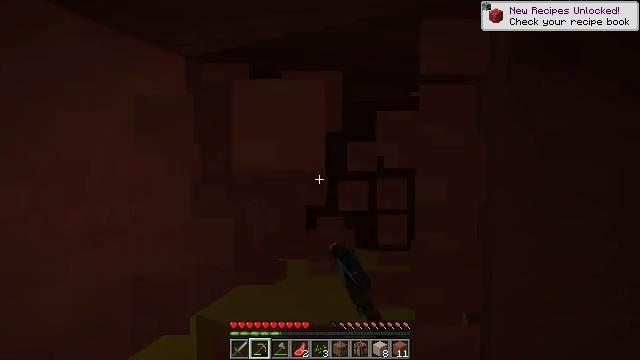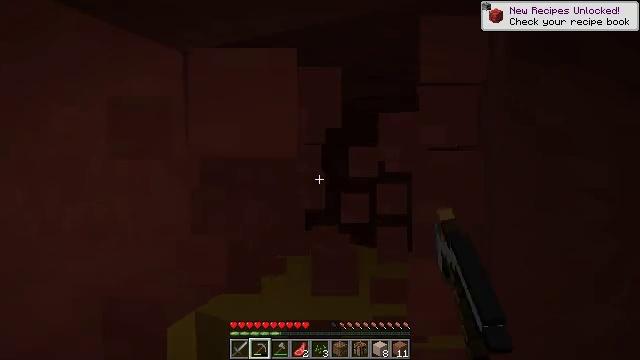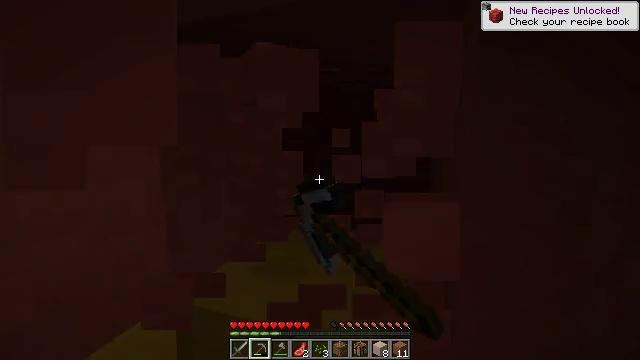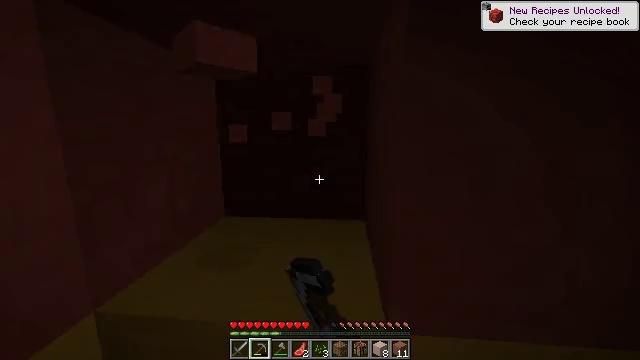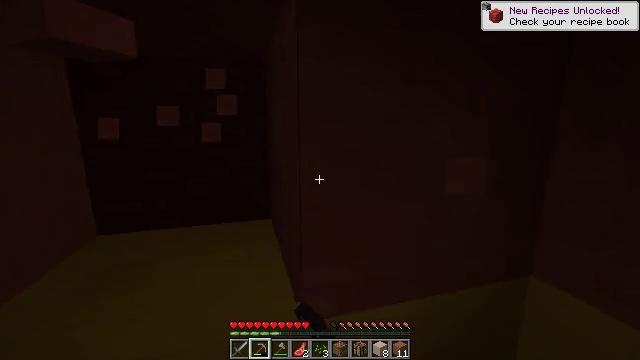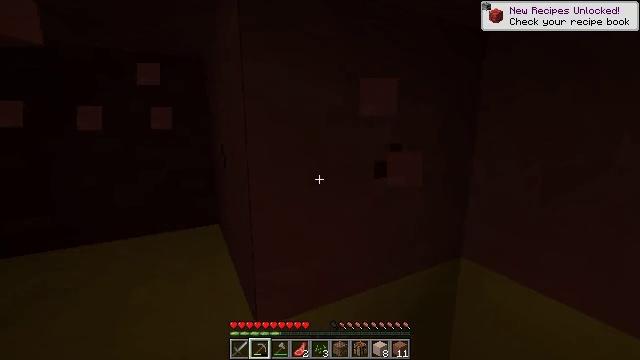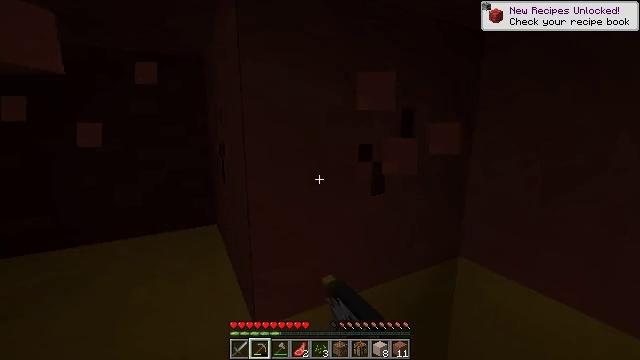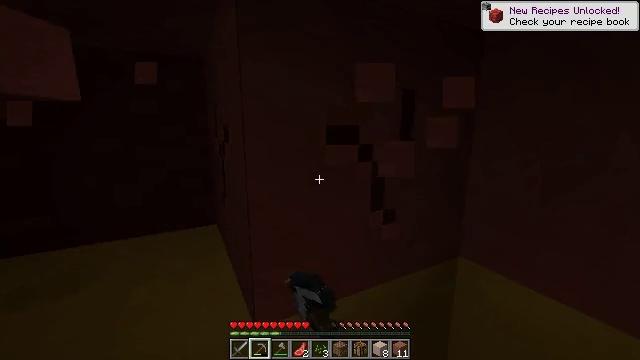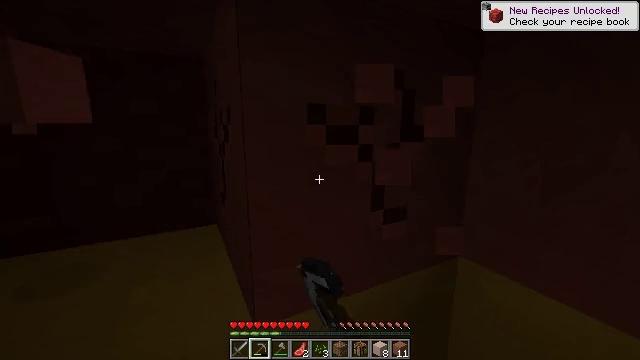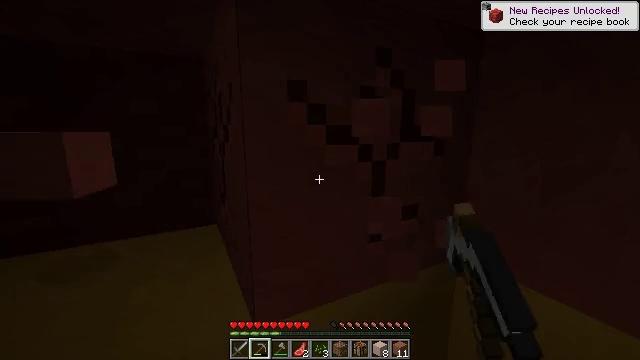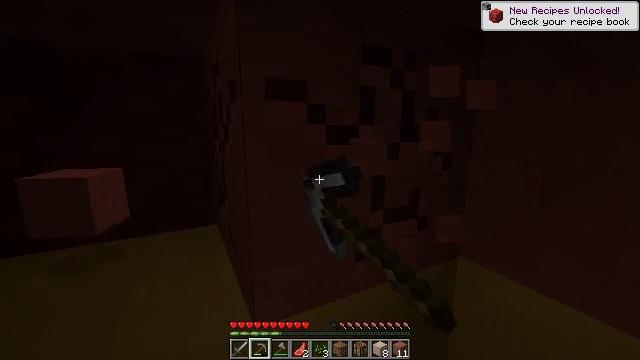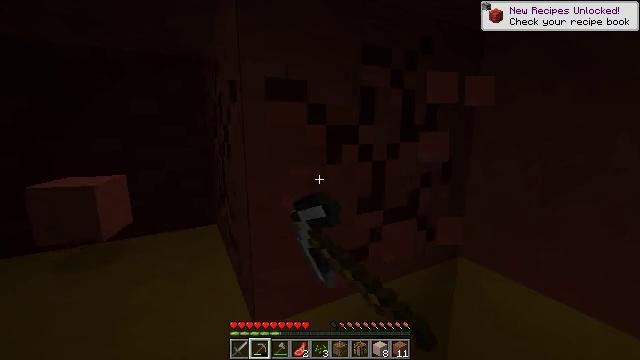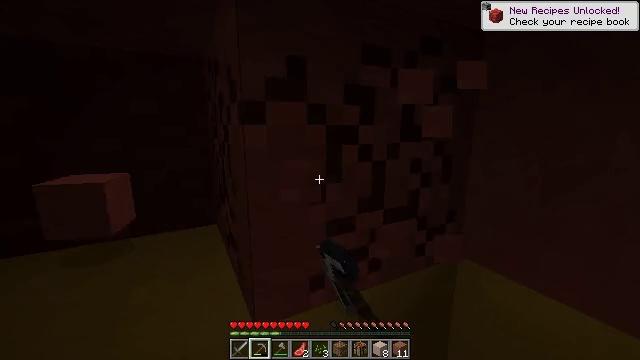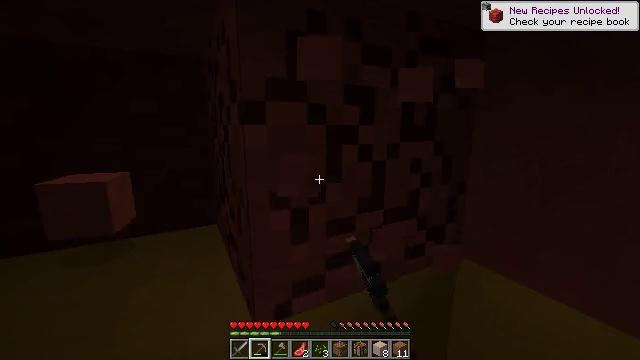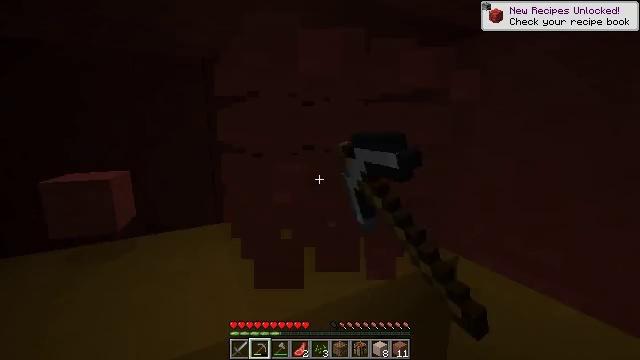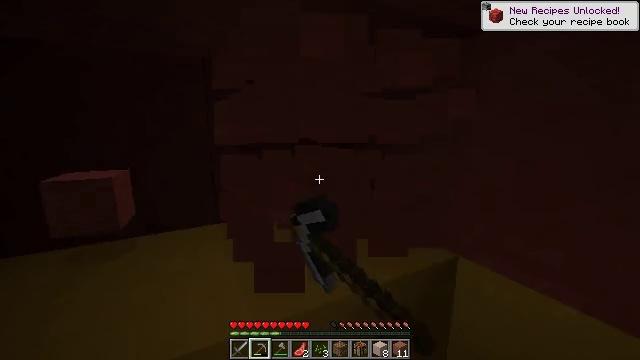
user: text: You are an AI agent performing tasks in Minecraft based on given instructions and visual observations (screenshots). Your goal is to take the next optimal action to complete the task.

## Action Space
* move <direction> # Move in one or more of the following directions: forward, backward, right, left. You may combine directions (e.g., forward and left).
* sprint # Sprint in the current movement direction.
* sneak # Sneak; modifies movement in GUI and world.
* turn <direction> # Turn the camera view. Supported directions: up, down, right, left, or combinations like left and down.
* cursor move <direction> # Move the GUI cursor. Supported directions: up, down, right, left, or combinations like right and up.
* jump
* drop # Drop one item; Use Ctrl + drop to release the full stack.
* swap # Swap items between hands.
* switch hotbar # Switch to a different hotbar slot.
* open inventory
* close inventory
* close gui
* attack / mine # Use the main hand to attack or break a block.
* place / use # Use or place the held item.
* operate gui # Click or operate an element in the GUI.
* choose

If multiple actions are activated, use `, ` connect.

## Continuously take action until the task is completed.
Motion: motion action
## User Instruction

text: Mine red terracotta from a structure.
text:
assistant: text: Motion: attack / mine
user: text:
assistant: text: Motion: turn right and down, attack / mine
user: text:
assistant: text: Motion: turn right and down, attack / mine
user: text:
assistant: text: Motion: turn right, attack / mine
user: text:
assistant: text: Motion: turn right, attack / mine
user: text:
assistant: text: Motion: attack / mine
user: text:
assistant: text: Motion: attack / mine
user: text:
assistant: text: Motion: attack / mine
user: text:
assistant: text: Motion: attack / mine
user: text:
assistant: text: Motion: attack / mine
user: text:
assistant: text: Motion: attack / mine
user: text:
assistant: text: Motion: attack / mine
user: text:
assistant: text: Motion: attack / mine
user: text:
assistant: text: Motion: attack / mine
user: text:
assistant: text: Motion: attack / mine
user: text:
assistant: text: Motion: attack / mine
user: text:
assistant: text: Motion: turn right, attack / mine
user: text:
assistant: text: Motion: turn right and down, attack / mine
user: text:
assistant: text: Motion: turn right and down, attack / mine
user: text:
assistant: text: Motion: attack / mine